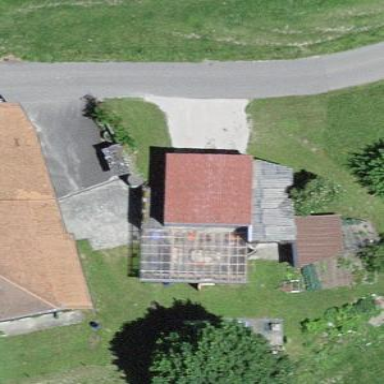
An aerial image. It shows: Garage building.